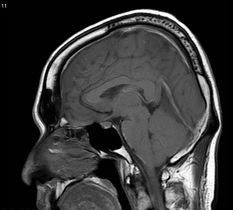
Label: notumor